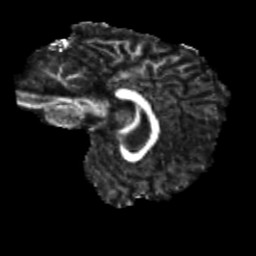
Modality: FA
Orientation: sagittal
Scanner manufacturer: siemens
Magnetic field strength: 3 T
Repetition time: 4 s
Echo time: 0.0594 s